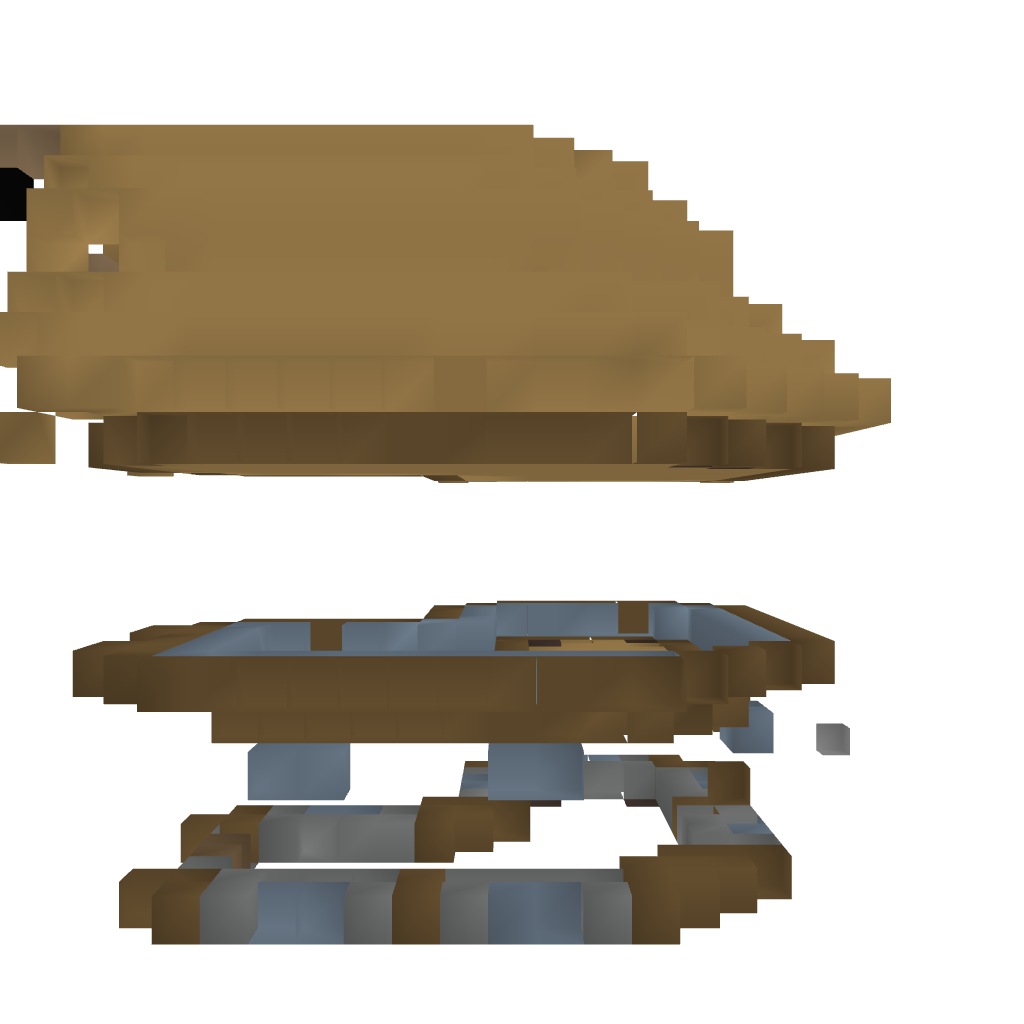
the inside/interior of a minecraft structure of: House in the Middle Ages